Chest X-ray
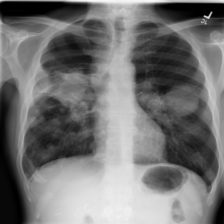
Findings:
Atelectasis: positive
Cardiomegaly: negative
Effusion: negative
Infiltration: negative
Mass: positive
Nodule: positive
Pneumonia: negative
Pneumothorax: negative
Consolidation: negative
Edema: negative
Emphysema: negative
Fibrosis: negative
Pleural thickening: negative
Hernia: negative